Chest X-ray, PA view. Patient: 70 years old, sex M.
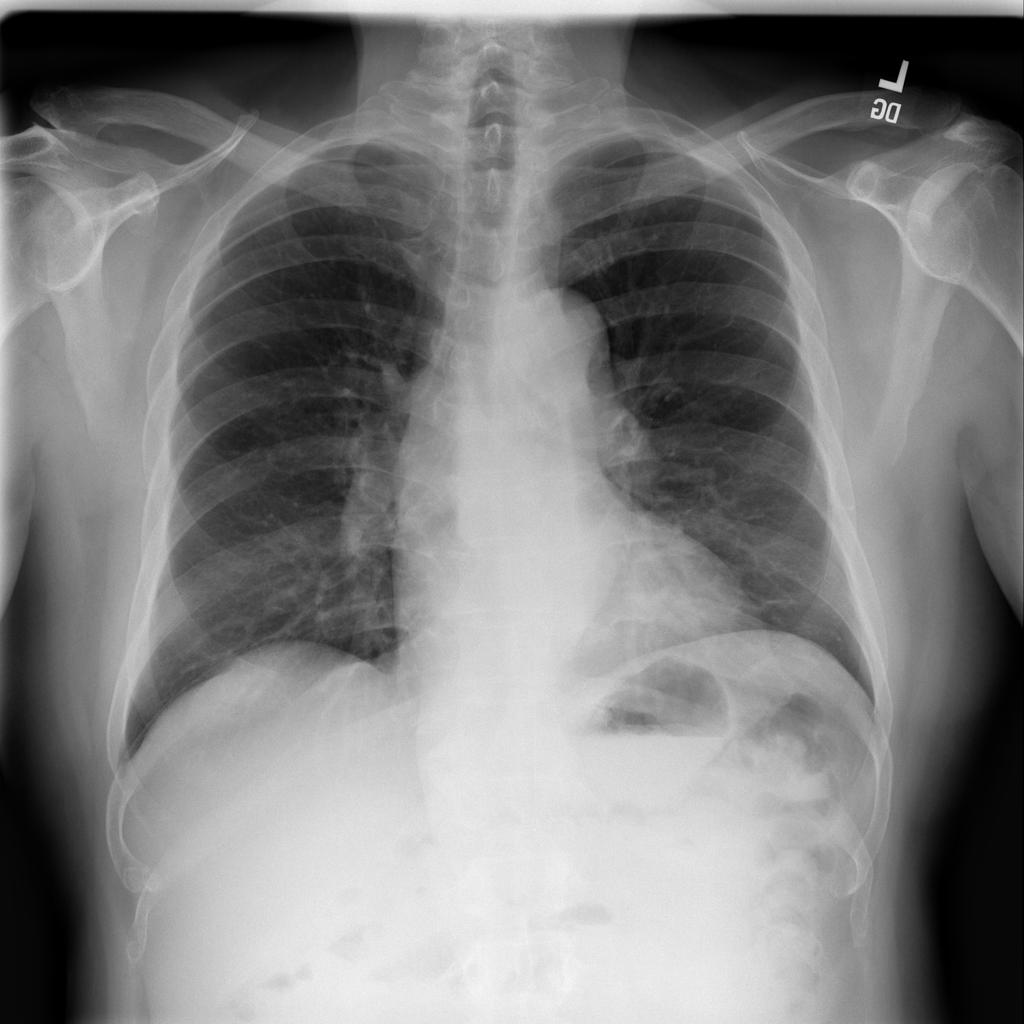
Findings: Atelectasis, Mass